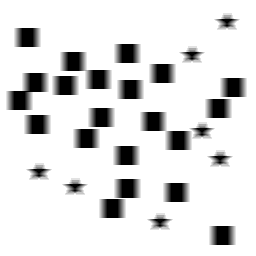
Squares: 21
Triangles: 0
Stars: 7
Total shapes: 28